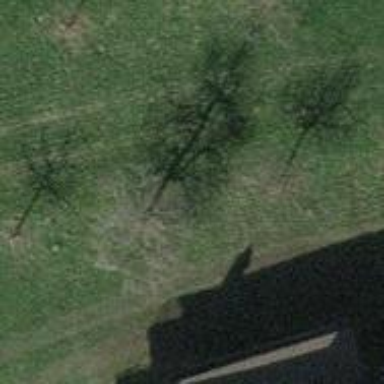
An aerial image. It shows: Single tag "natural: tree."